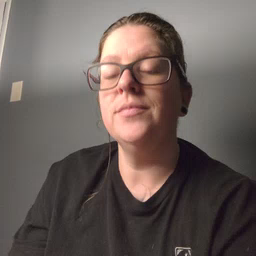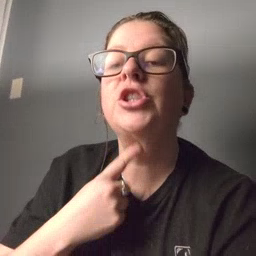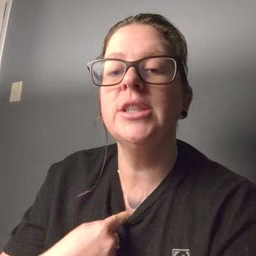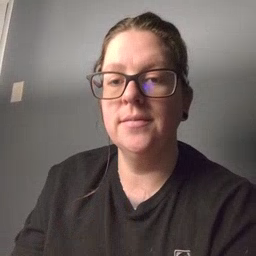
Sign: thirsty